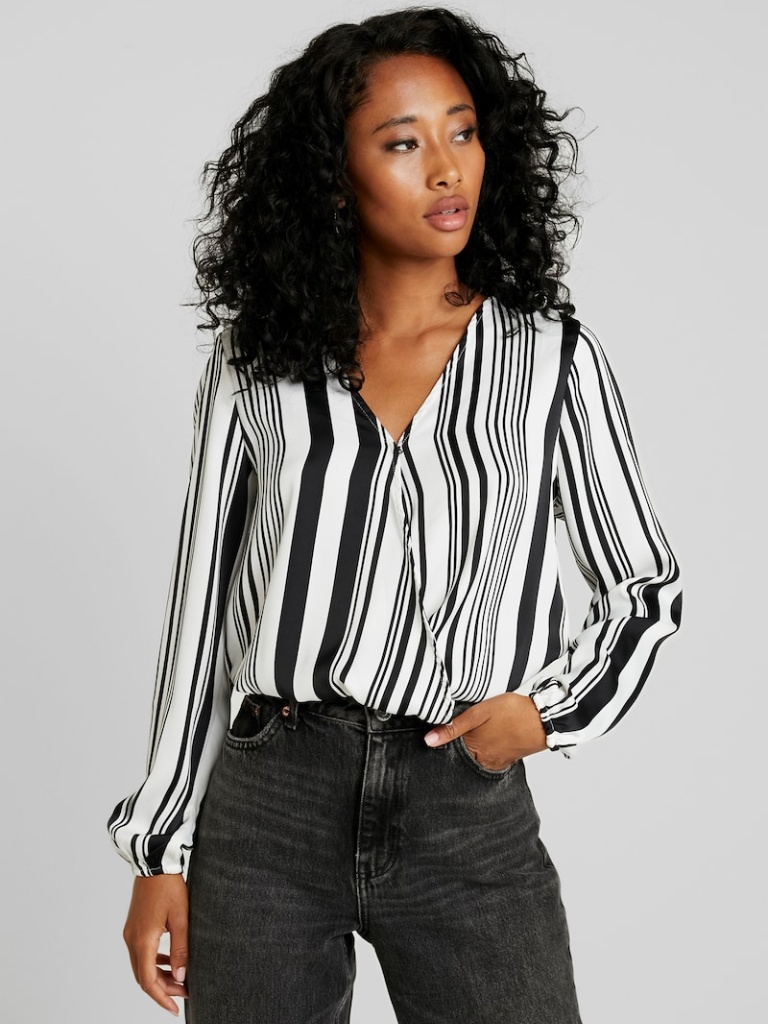
cotton relaxed a long-sleeved with the sleeves down waist length French Tucked v-neck bodysuit